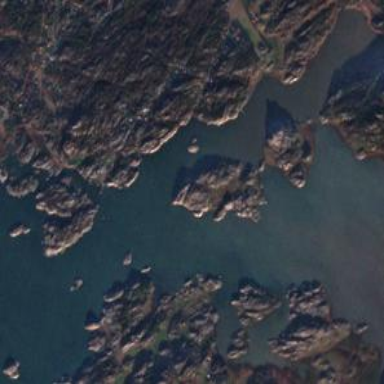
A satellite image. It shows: Beautiful bay with natural surroundings.